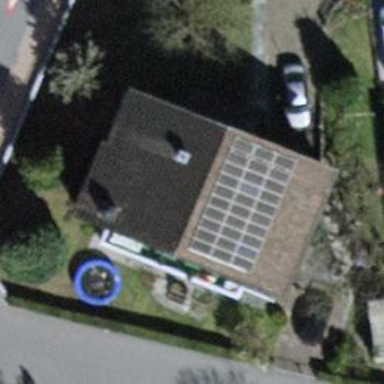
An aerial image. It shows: Small solar photovoltaic panel generator on the roof of building.